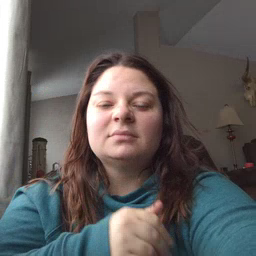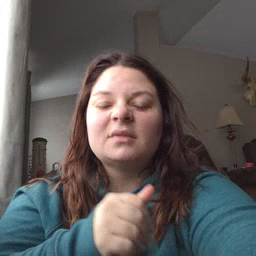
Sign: there